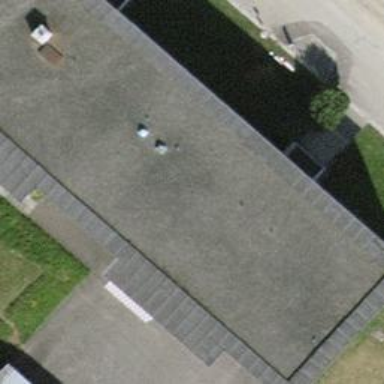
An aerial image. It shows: Building with flat roof.